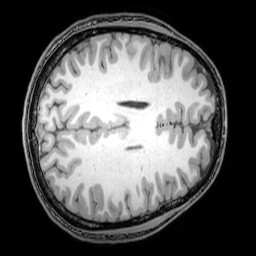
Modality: T1w
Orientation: axial
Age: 22
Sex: male
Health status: healthy
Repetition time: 0.081 s
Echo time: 0.037 s